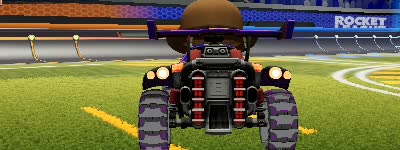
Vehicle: octane